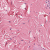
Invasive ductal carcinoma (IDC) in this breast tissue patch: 0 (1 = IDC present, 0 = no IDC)